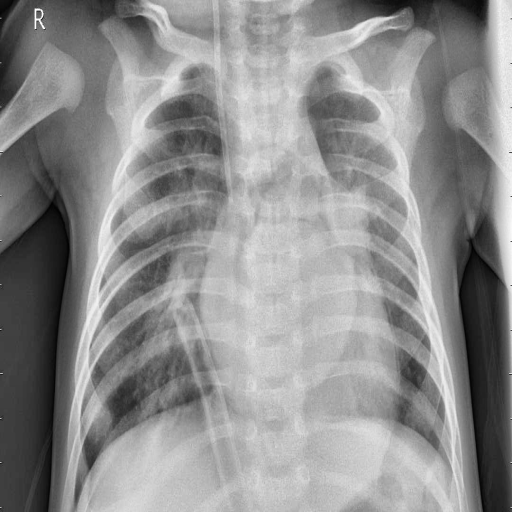
Finding: PNEUMONIA